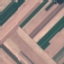
Land use / land cover class: AnnualCrop